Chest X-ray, AP view. Patient: 58 years old, sex M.
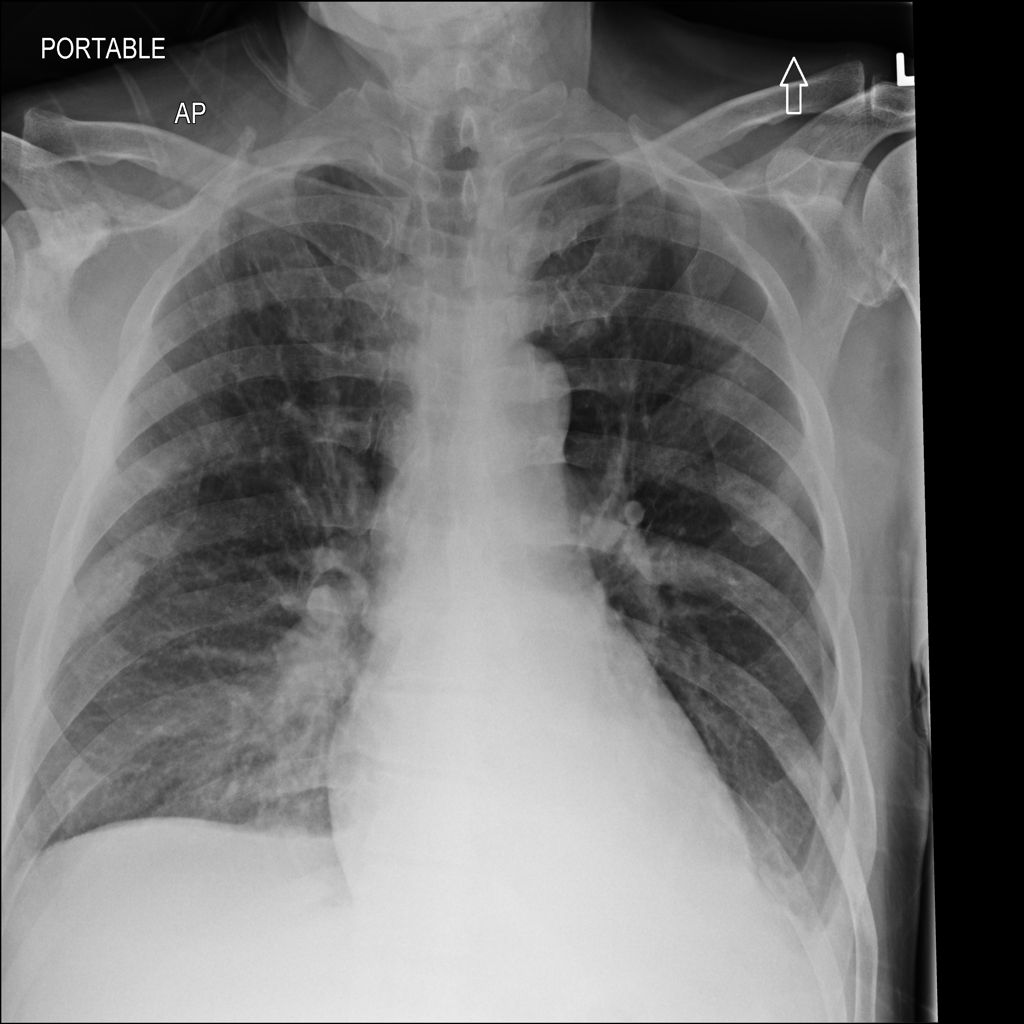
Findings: No Finding